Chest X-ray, PA view. Patient: 57 years old, sex F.
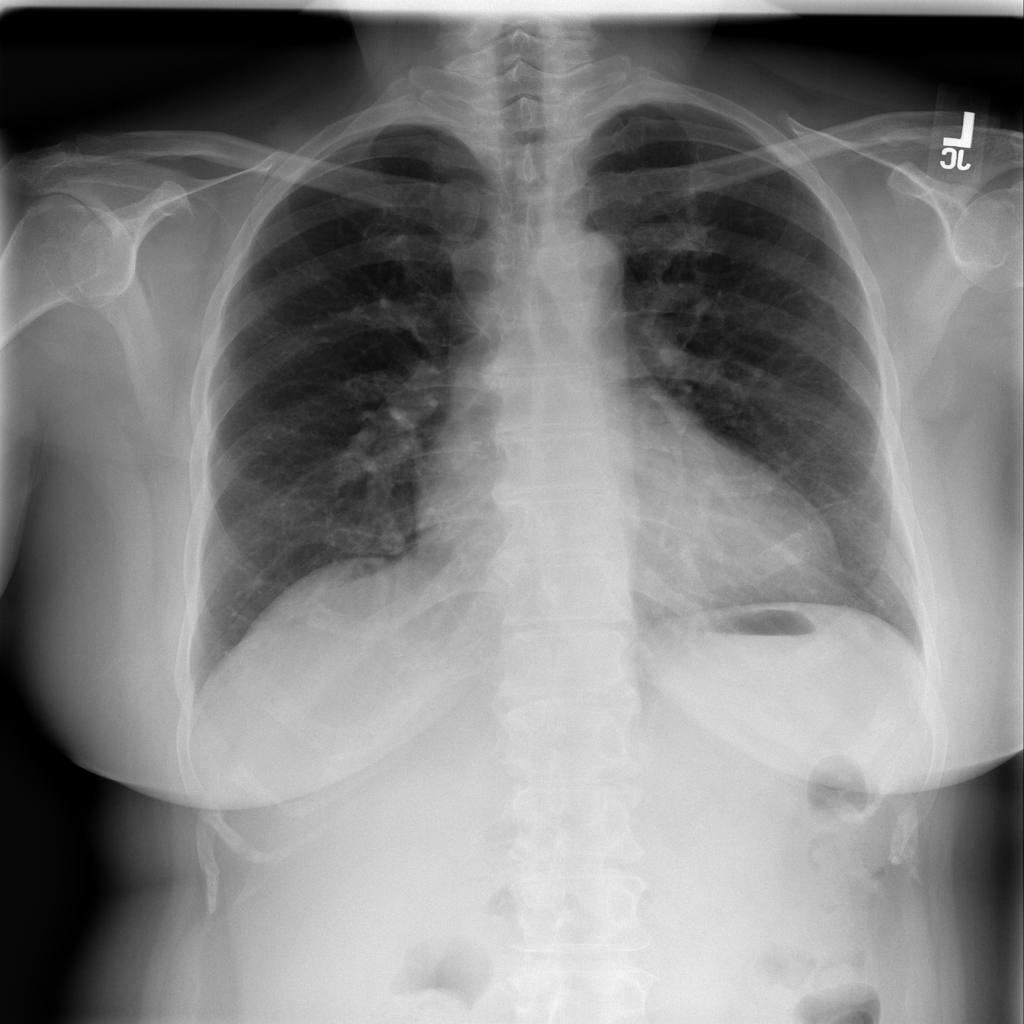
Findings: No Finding